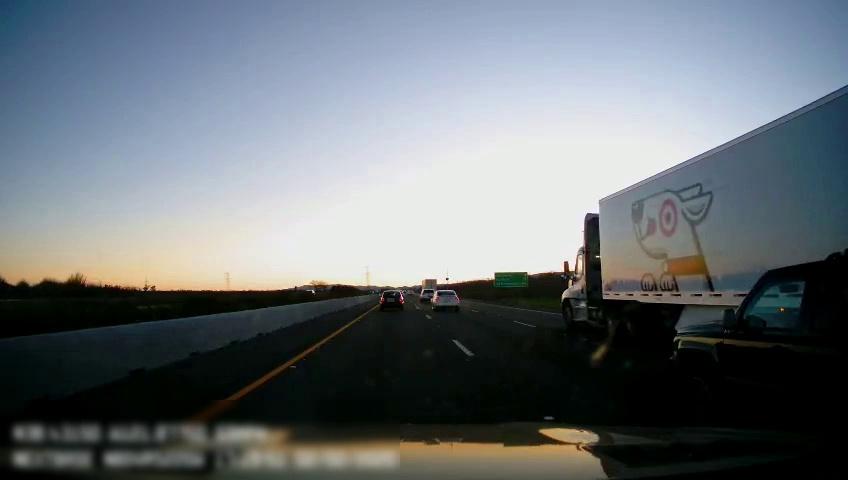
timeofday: Dusk/Dawn/Twilight
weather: Sunny
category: Drivable Space
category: Vehicles | SUV
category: Vehicles | Truck
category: Vehicles | Truck
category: Vehicles | SUV
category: Vehicles | Car
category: Vehicles | SUV
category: Vehicles | Car
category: Lanes | Current Lane
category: Lanes | Alternate Lane
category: Lanes | Alternate Lane
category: Lanes | Alternate Lane
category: Traffic | Signs